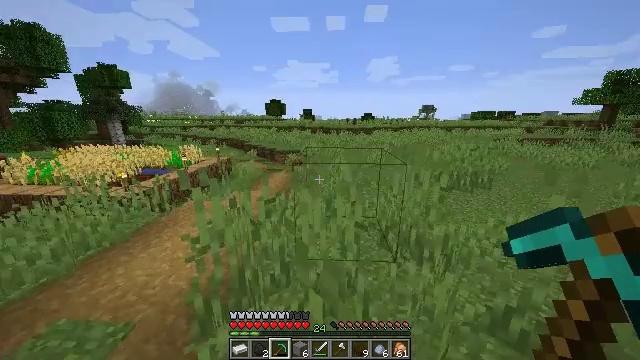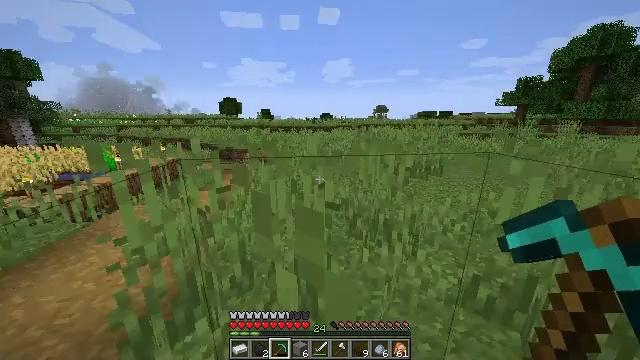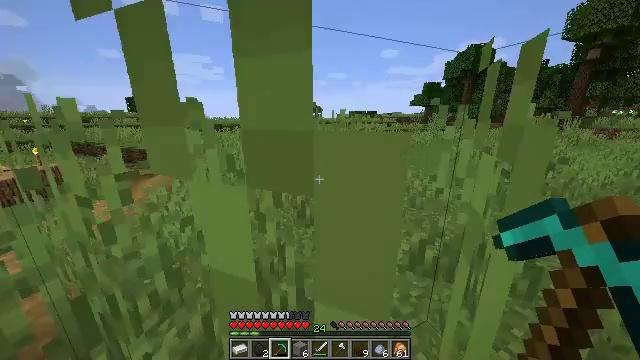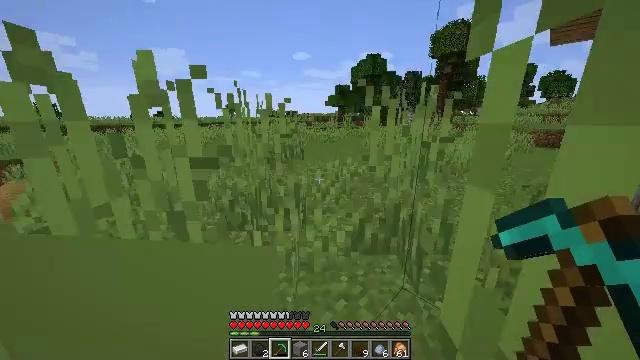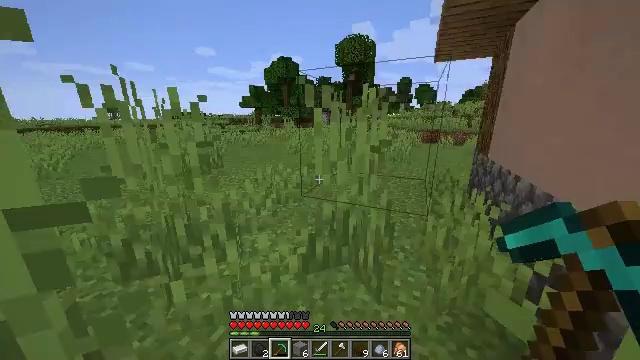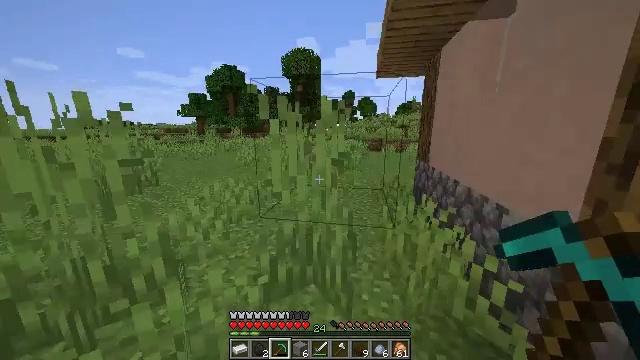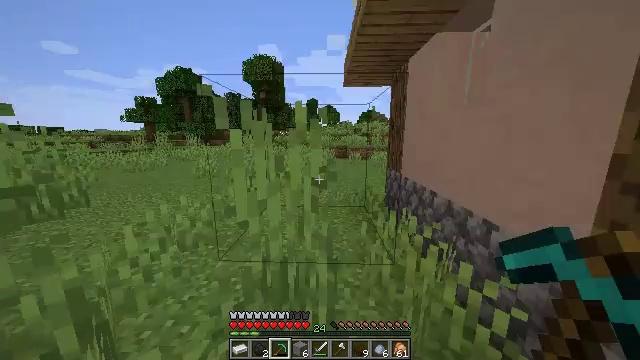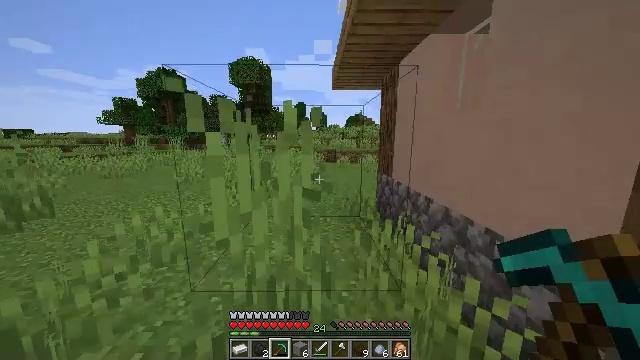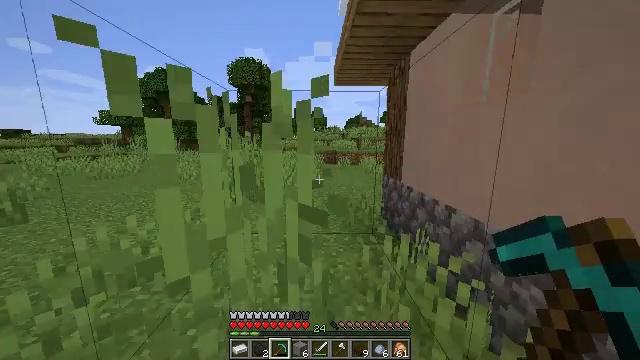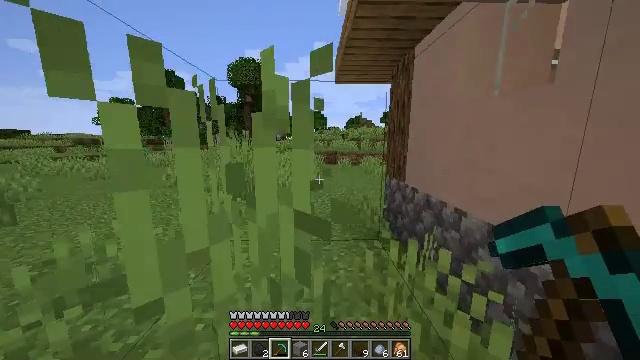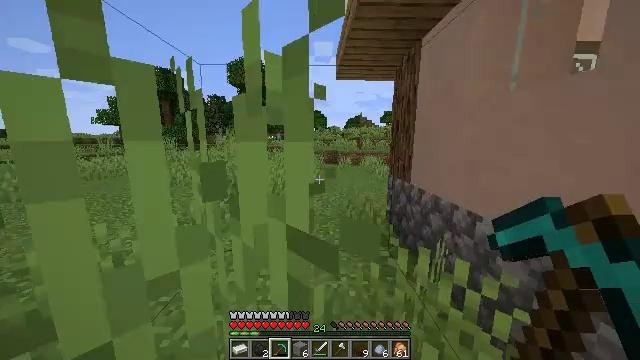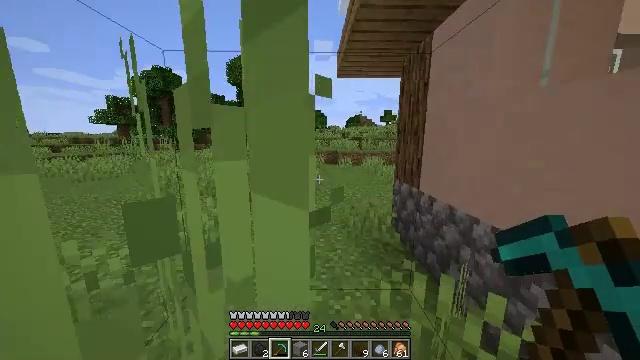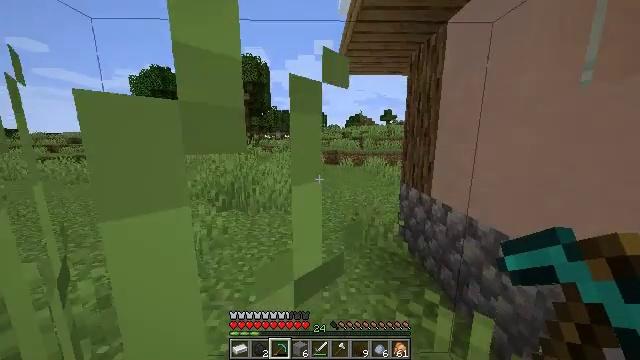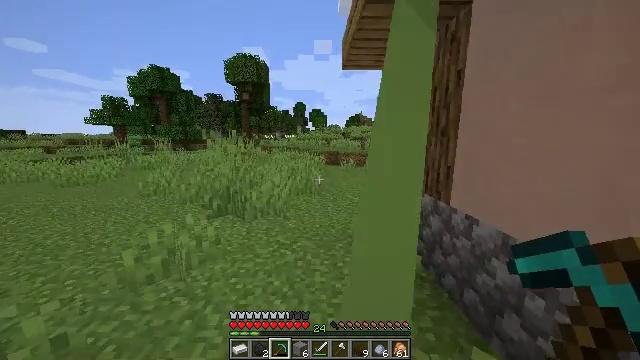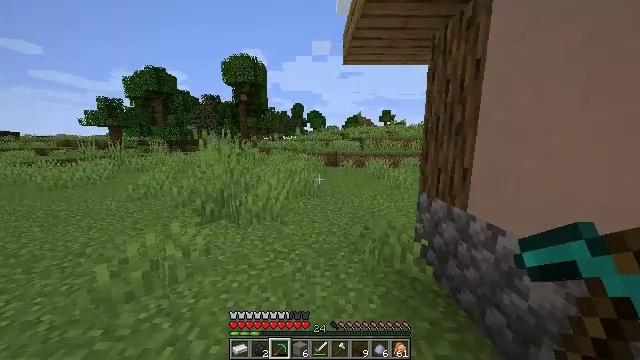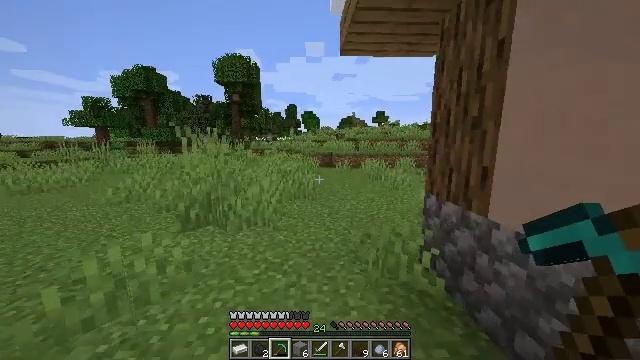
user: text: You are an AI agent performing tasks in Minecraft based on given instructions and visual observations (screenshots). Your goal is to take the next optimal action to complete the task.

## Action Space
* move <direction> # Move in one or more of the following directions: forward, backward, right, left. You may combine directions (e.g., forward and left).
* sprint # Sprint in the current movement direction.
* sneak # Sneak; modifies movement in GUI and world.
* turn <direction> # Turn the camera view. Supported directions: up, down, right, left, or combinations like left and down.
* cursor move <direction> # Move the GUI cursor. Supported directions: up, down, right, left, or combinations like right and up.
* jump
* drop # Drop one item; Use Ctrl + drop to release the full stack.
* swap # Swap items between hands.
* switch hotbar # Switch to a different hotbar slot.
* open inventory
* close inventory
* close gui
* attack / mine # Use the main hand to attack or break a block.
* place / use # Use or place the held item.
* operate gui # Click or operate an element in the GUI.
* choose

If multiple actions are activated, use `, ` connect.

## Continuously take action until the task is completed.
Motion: motion action
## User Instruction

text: Dig white terracotta from a structure.
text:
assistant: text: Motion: move forward, sprint, turn right
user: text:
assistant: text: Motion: move forward, sprint, turn right
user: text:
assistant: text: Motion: move forward, sprint, turn right
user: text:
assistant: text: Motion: move forward, turn right
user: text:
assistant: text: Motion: move forward, turn right and up
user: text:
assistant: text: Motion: move forward, turn right and up
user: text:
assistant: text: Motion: move forward, turn right
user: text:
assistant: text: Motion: move forward
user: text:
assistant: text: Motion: move forward, sprint
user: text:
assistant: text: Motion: move forward, sprint
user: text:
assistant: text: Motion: move forward, sprint
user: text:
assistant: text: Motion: move forward, sprint
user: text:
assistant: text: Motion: move forward, sprint
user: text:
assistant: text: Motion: move forward
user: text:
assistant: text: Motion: move forward, turn right
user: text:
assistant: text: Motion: move forward, turn right
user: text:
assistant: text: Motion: move forward, turn right
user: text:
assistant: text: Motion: move forward, sprint, turn right
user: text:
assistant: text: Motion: move forward, sprint, turn right
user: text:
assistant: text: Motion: move forward, sprint, turn right
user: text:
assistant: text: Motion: move forward, sprint, turn right
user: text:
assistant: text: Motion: move forward, sprint, turn right
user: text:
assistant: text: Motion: move forward, turn right
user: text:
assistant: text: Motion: move forward, turn right
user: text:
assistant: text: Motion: move forward, turn right
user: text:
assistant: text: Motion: move forward, turn right and up
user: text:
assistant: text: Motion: move forward, turn right and up
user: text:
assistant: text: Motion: move forward, turn right and up
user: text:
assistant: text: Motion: move forward, sprint, turn right and up
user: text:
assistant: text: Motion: move forward, sprint, turn right and up